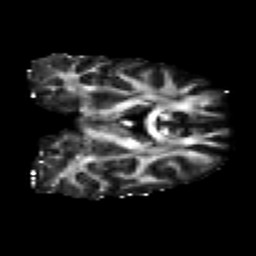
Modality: FA
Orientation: coronal
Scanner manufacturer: ge
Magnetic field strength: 3 T
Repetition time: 7.98 s
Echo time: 0.0701 s